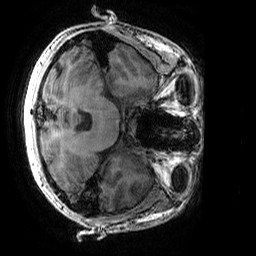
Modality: T1w
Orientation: axial
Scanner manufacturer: ge
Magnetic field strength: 3 T
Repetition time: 0.008156 s
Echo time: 0.00318 s